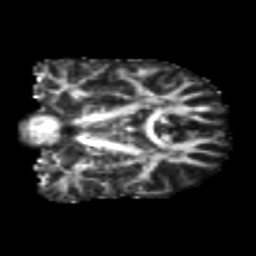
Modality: FA
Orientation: coronal
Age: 24
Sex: male
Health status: healthy
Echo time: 0.074 s